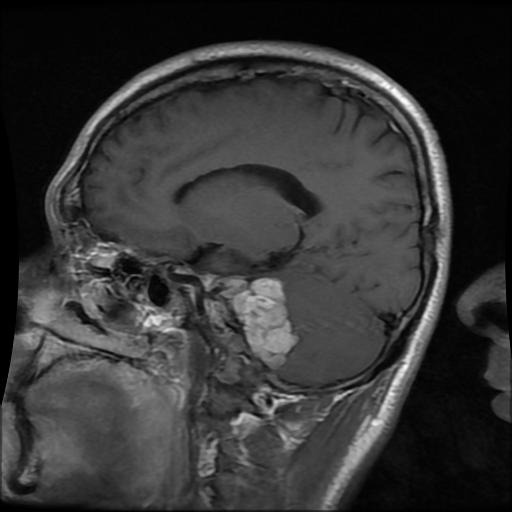
Label: meningioma